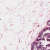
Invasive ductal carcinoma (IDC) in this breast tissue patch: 0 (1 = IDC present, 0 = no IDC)